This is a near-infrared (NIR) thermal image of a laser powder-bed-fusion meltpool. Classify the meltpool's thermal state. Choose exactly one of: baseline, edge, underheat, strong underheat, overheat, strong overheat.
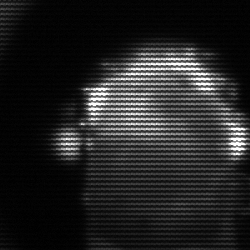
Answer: baseline